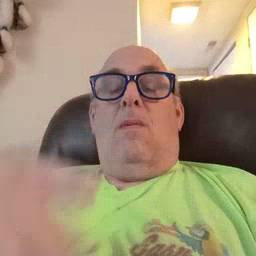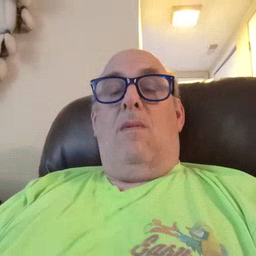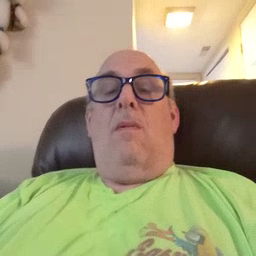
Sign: blue